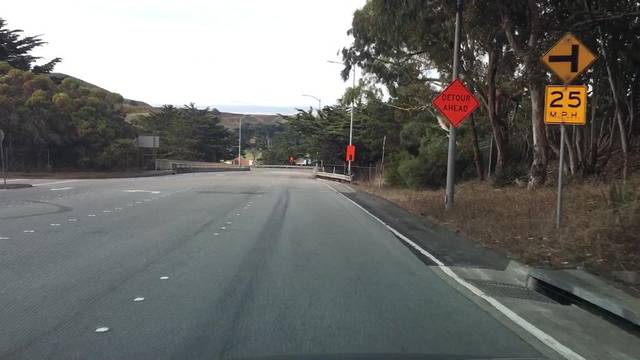
Region: United States
Coordinates: 37.627, -122.487